Field crop: maize
Growth stage: 2
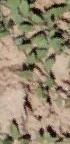
Species: convolvulus